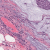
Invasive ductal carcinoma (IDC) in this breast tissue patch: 1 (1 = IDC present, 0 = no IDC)